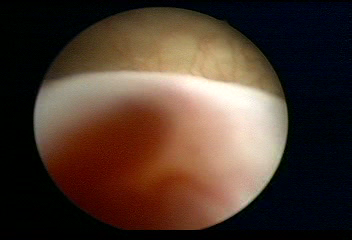
Modality: WLC
Class: Normal mucosa
Bladder cancer association: No